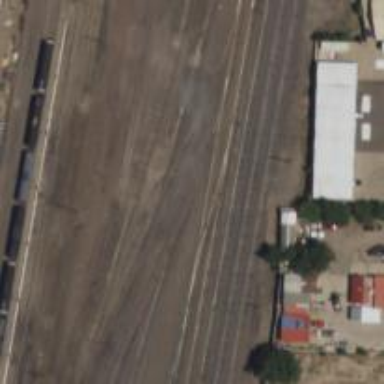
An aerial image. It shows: Railway siding with rails.